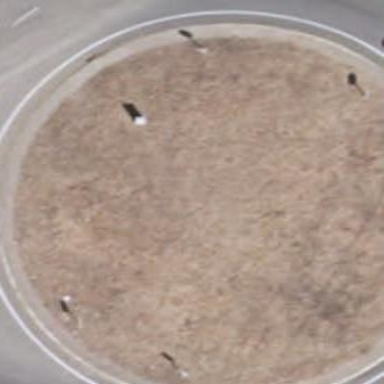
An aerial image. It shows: Roundabout on primary highway.